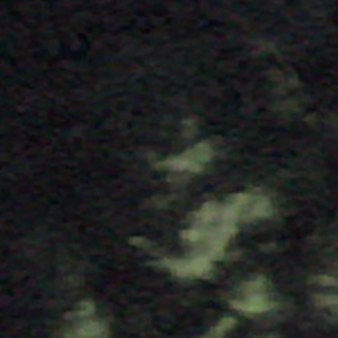
Label: other